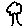
Label: tree